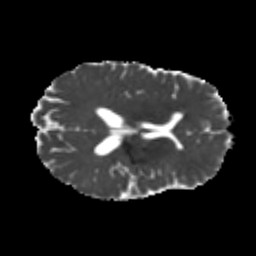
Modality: MD
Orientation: axial
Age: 25
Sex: male
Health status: healthy
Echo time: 0.074 s